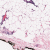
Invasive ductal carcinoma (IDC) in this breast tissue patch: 0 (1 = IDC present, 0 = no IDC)